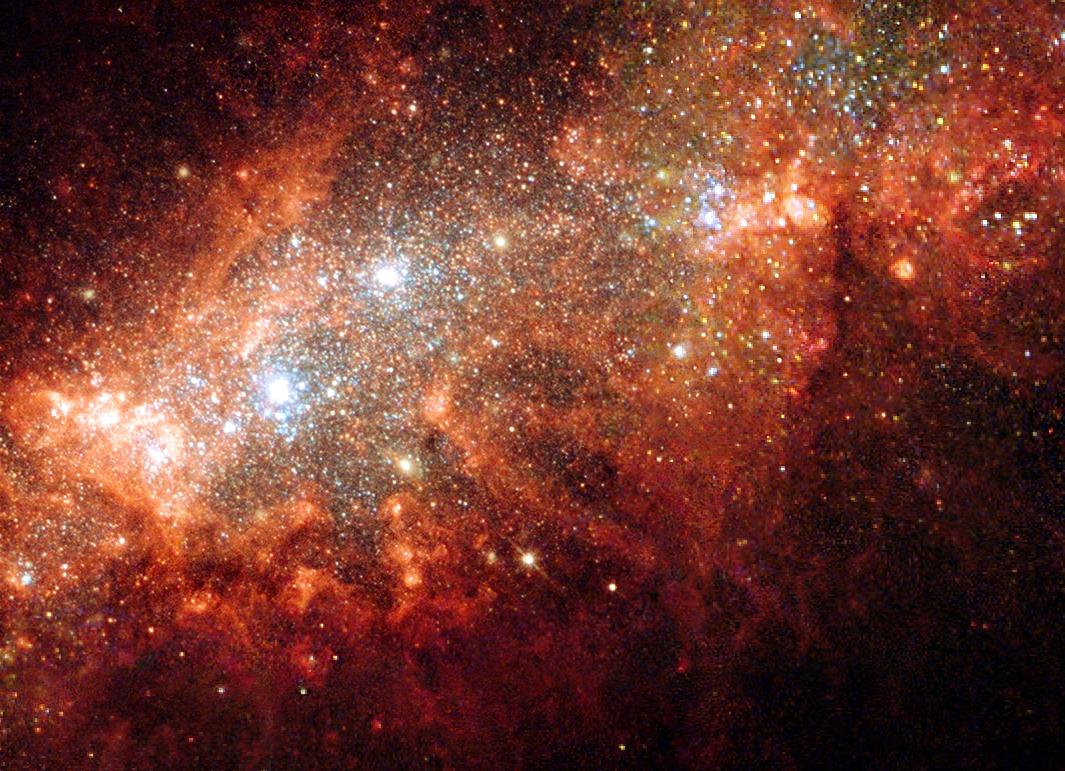
Supernova Blast Bonanza in Nearby Galaxy Hubble Space Telescope, supernova, NGC 1569